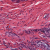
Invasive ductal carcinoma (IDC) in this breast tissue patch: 1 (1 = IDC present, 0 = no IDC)